Field crop: tomato
Growth stage: 1
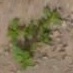
Species: portulaca